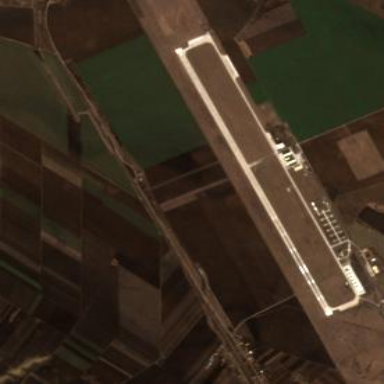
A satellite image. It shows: Military airfield located within larger aerodrome area.